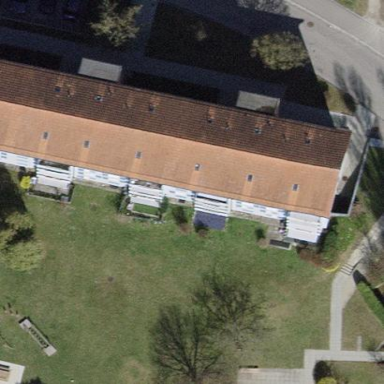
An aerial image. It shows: Building with tiled roof.